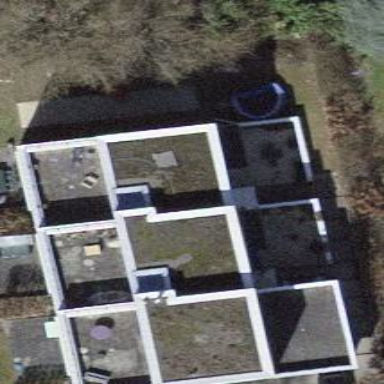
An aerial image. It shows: Residential building.